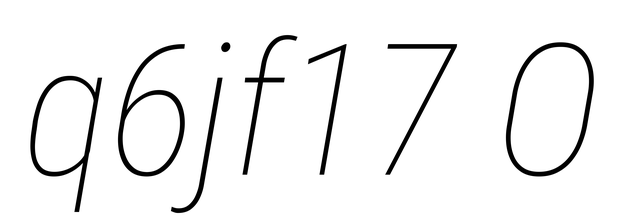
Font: Roboto-Italic_Condensed_Thin_Italic